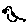
Label: bird